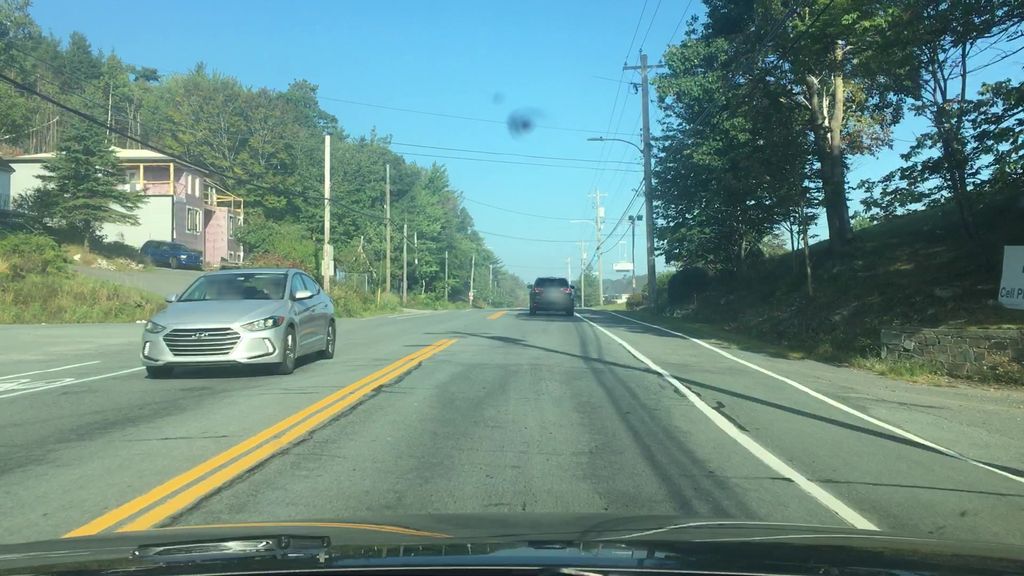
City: halifax